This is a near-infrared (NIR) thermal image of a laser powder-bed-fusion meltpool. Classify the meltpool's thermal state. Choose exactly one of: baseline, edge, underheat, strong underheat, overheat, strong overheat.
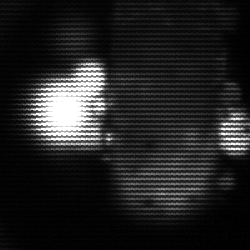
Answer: strong underheat